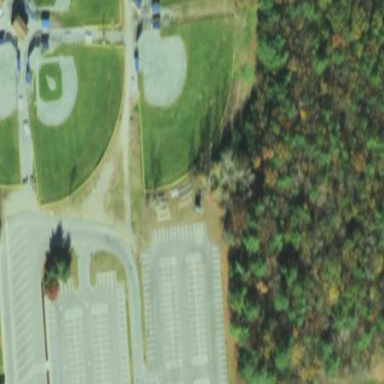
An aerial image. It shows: Softball pitch for leisure land activities.